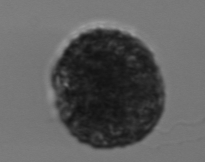
Label: Vicicitus_globosus